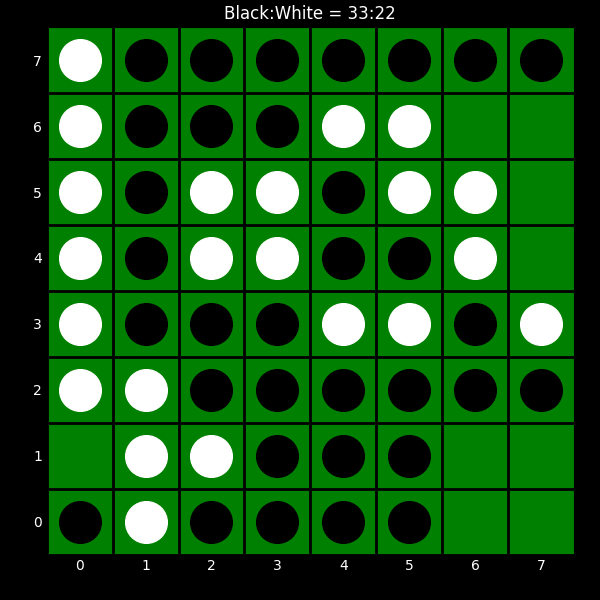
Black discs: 33
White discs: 22